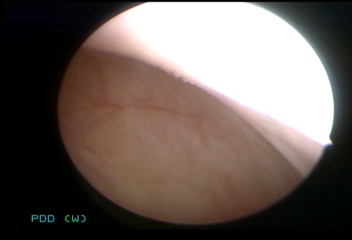
Modality: WLC
Class: Normal mucosa
Bladder cancer association: No